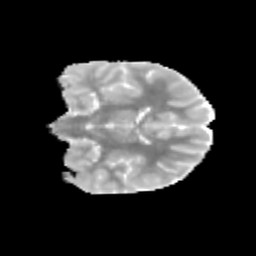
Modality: MD
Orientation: coronal
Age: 12
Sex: male
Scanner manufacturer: siemens
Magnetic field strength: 3 T
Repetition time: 3.8 s
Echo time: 0.07 s